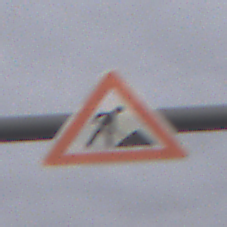
Verkehrszeichen: Arbeitsstelle
Umgebung: Outdoor, Suburban
Tageszeit: Midday
Wetter: Overcast
Licht: Natural
Jahreszeit: NotSpecified
Kontrast: LowContrast